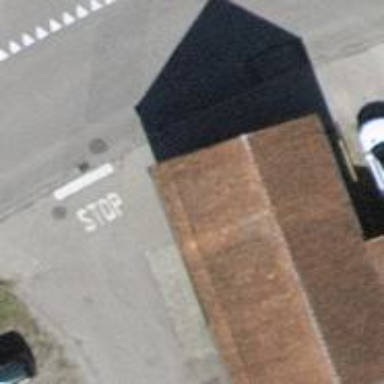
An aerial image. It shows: Post box.